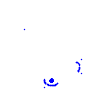
Particle: electron